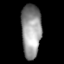
Tissue: lung
Cell type: Epithelial cells
Senescence score: 0.2252
Nuclear area (px): 1042
Mean DAPI intensity: 148.374